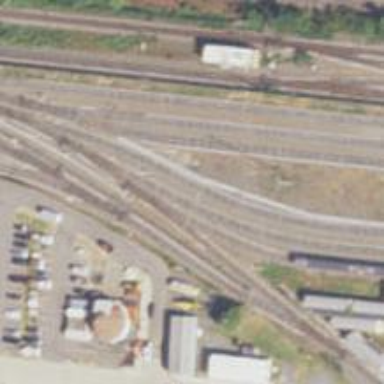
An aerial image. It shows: Electrified rail in service yard.